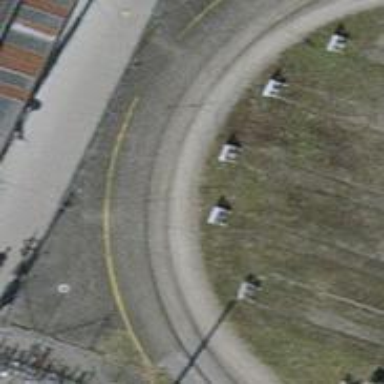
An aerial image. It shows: Railway buffer stop.